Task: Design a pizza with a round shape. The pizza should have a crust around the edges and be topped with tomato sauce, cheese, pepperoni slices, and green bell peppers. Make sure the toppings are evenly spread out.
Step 694:
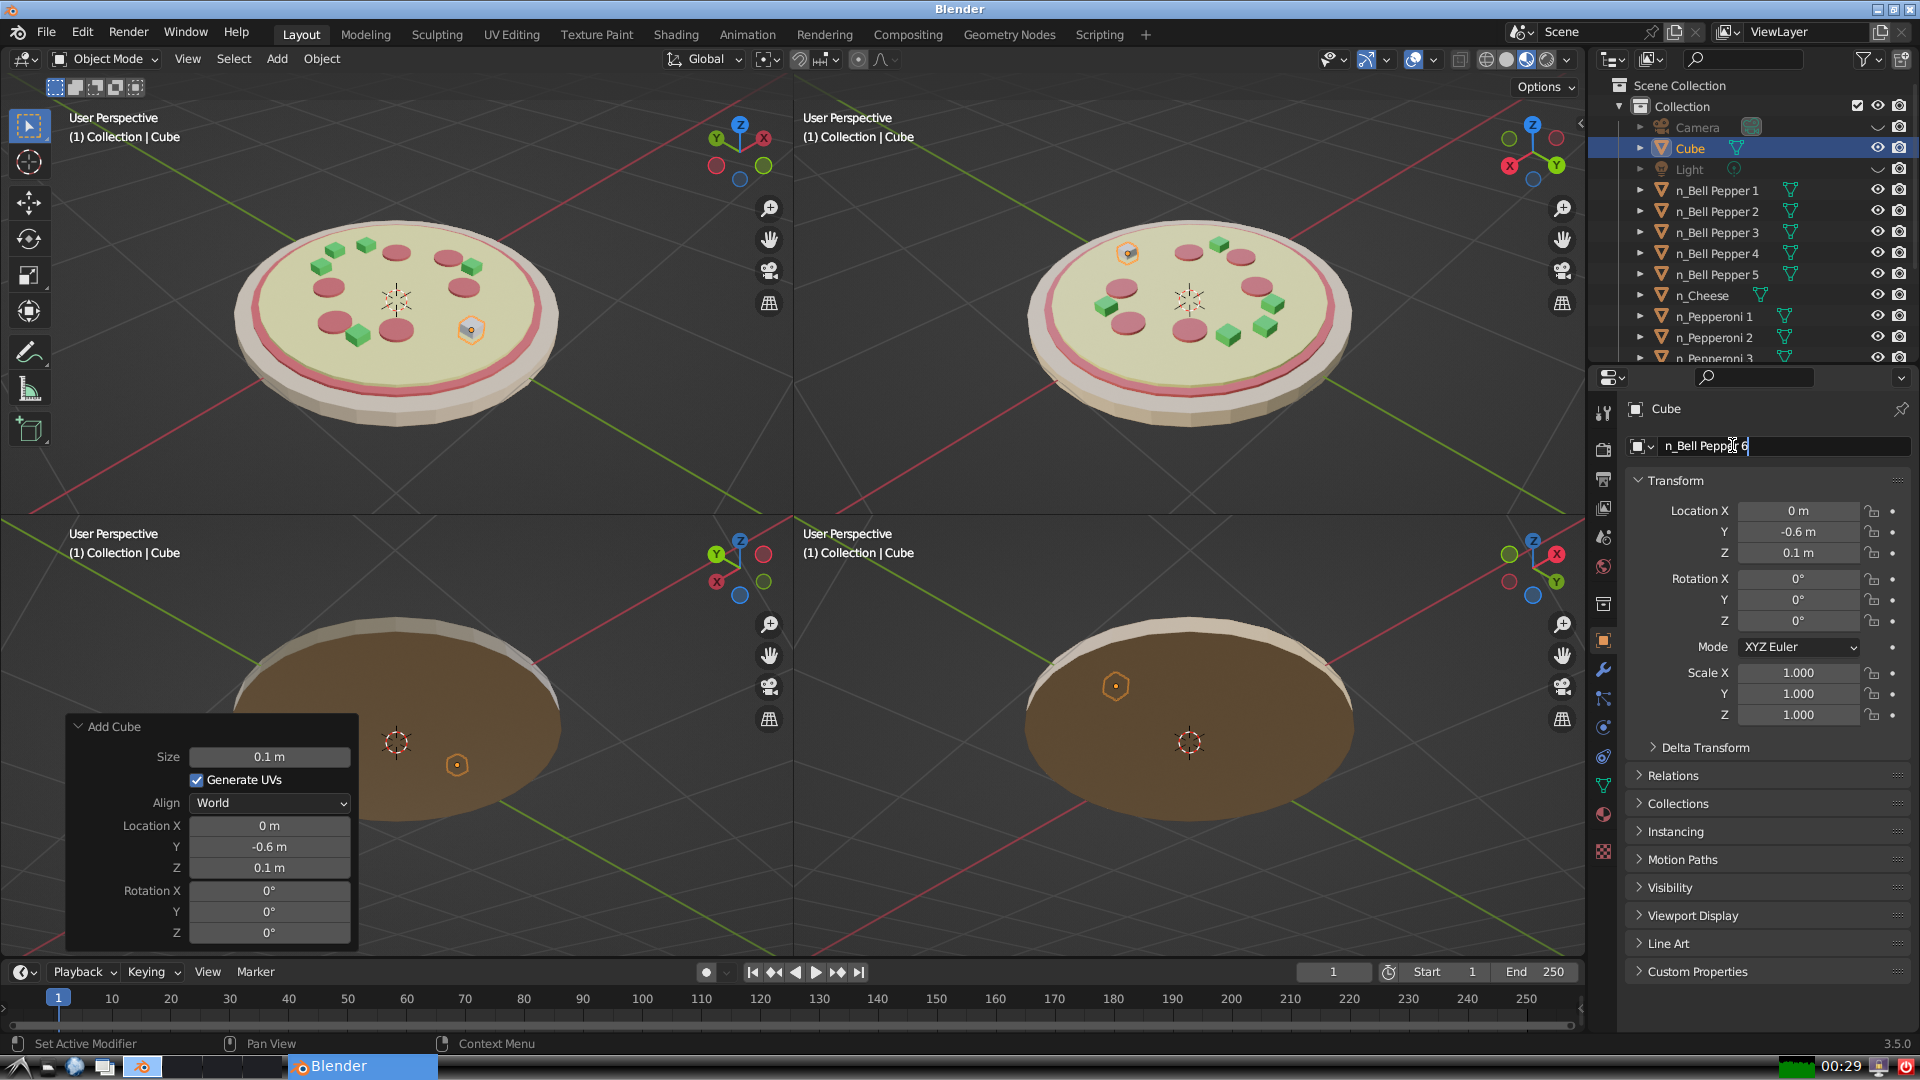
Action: {"key_press": ['Return']}